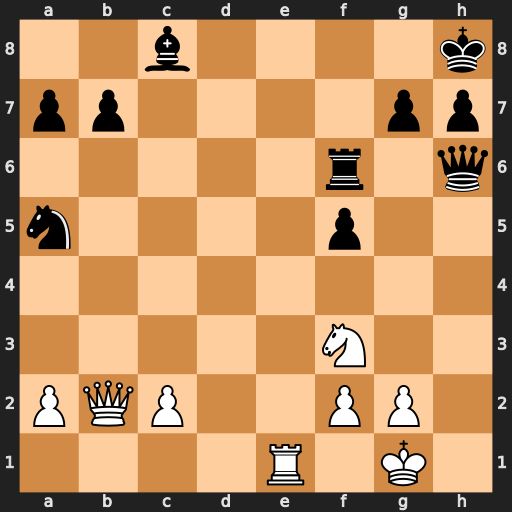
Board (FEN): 2b4k/pp4pp/5r1q/n4p2/8/5N2/PQP2PP1/4R1K1
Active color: w
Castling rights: -
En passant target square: -
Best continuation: Re8+ Rf8 Rxf8#